Question: I (stupidly) have not committed or pushed changes on a project for a few days. Tonight, I accidentally created a commit with no message. Using Atlasssian's Sourcetree I thought "oh let me add a message to that before I push this" - and right clicked and selected "revert".
I'm not entirely sure what other options I selected after that trying to get everything back to the way it was, but right now I am terrified to click anything else for fear of losing several hours of work. If you look at my screenshot below, I would like to make the highlighted commit ("MASTER 1 ahead no message") the version in my working copy AND the most recent commit in my repo.
What should I do?

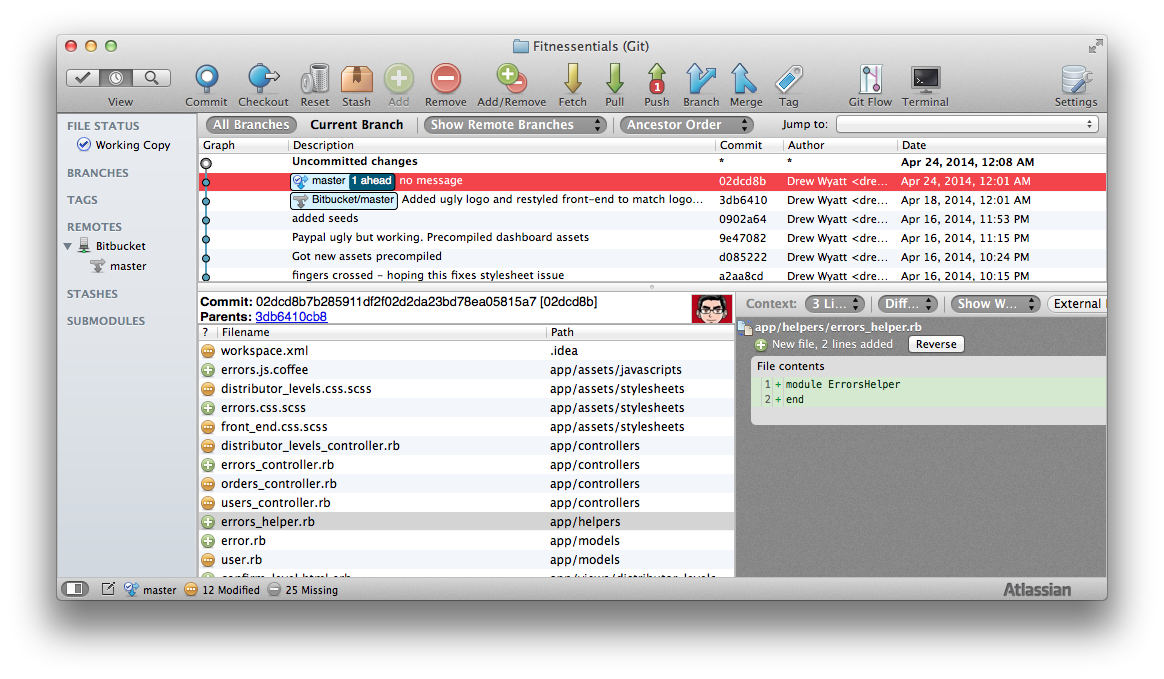
Answer: The idea would be, since you haven't pushed anything yet, to:
'''
git stash
git reset --hard HEAD~
git commit --amend
'''
That would allow you (in command line) to move the HEAD (resetting the index and the working tree, hence the importance of stashing any work in progress first), and edit the commit message.
You should be able to move HEAD from SourceTree (<URL>, but command-line can be more precise in this case.
Revert has created another commit which cancel the previous one: if you see your working tree is modified because of it, the 'reset --hard' is here to reset everything to your previous commit (the one without commit message).